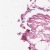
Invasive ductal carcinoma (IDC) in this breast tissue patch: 0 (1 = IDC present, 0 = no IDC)